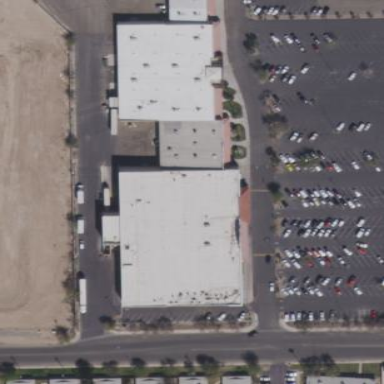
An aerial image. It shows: Supermarket building.